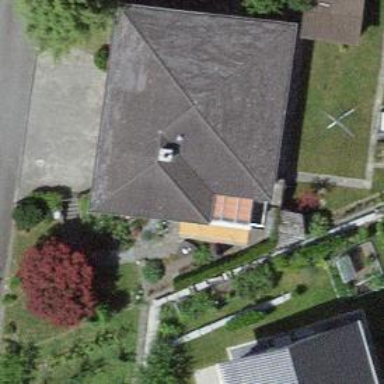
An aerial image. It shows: Building with tile roof.